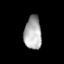
Tissue: lung
Cell type: Fibroblasts
Senescence score: 0.6137
Nuclear area (px): 558
Mean DAPI intensity: 174.477